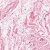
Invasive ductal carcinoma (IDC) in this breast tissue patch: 0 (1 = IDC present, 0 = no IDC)